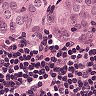
Metastatic tissue present: yes